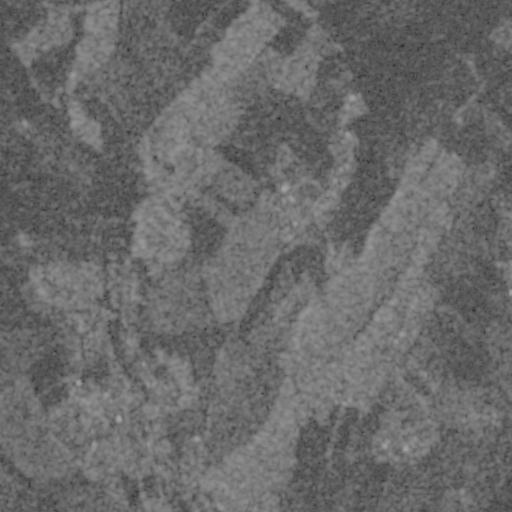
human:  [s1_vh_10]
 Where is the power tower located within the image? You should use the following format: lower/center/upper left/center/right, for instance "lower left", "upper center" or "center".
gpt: The power tower is located in the upper left of the image.
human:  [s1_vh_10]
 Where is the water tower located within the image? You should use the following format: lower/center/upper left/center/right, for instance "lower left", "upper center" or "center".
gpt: The water tower is located in the center right of the image.
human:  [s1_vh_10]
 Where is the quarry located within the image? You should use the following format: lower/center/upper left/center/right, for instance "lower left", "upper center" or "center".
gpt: There is no quarry in the image.

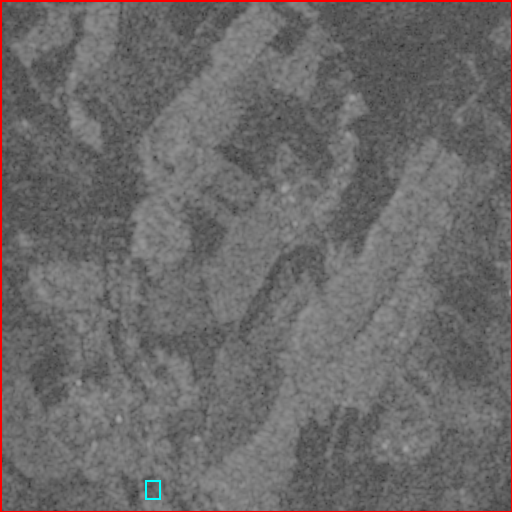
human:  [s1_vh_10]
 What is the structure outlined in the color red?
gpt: The structure outlined in red is a crop field.
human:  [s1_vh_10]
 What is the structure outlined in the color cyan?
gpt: The structure outlined in cyan is a park.
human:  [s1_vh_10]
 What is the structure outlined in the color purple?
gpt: There is no purple outline.